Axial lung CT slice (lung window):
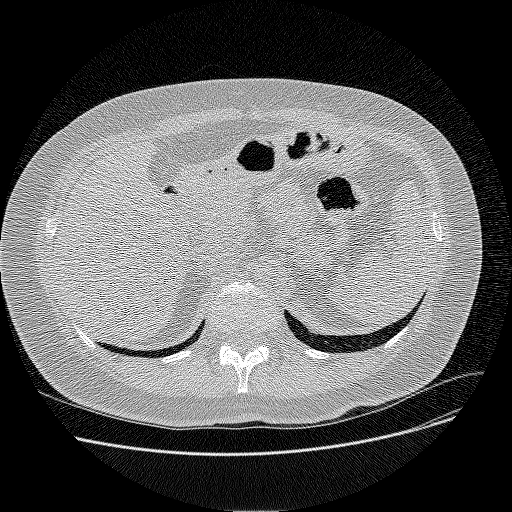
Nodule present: no